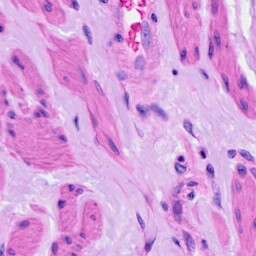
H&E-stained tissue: Ovarian